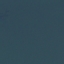
Label: SeaLake